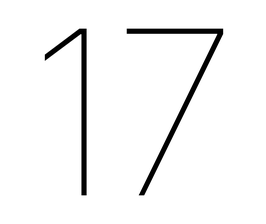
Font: Inter_Thin